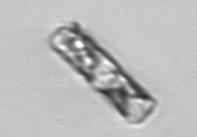
Label: Guinardia_delicatula